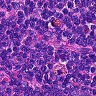
Metastatic tissue present: no